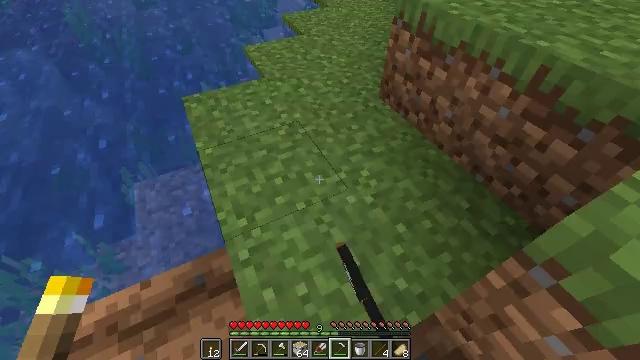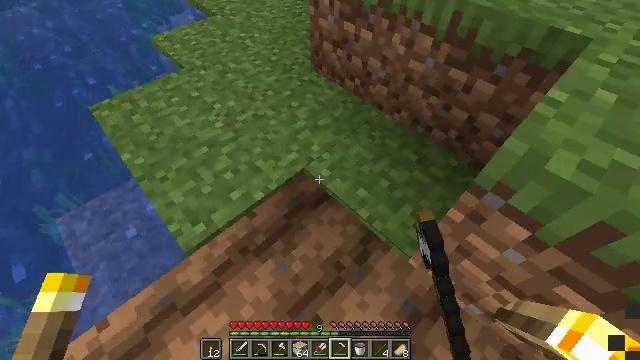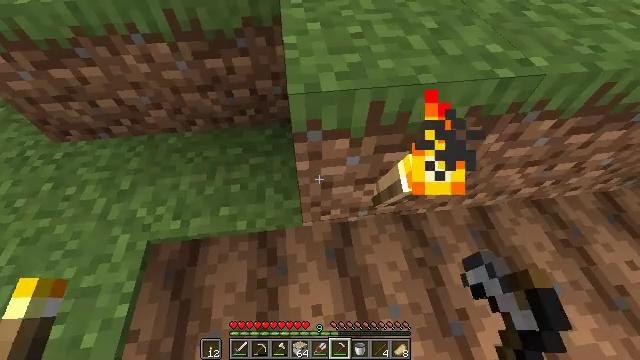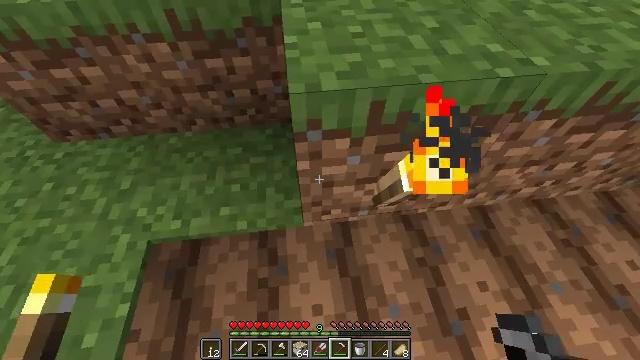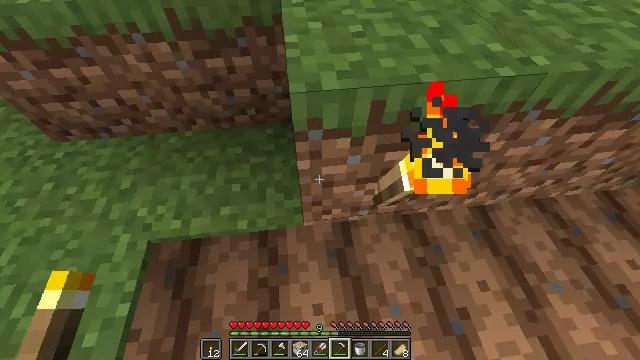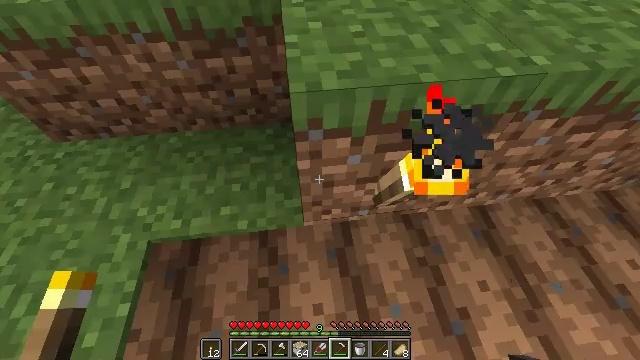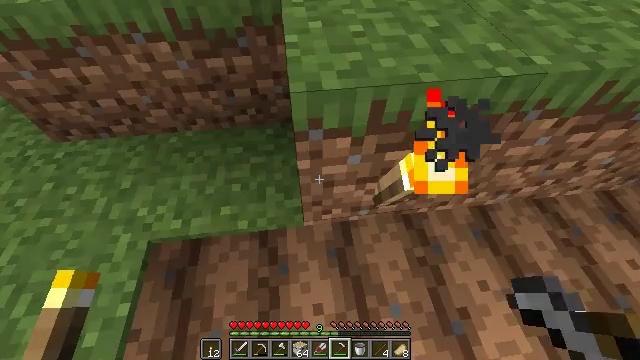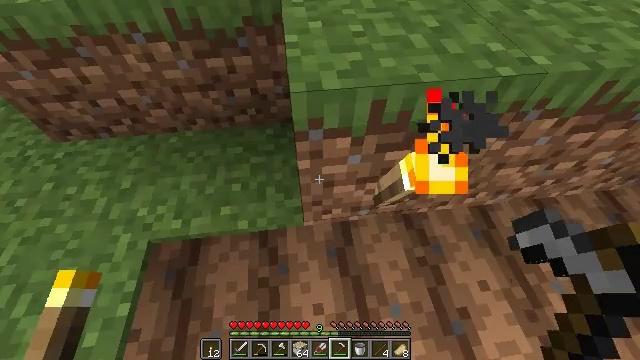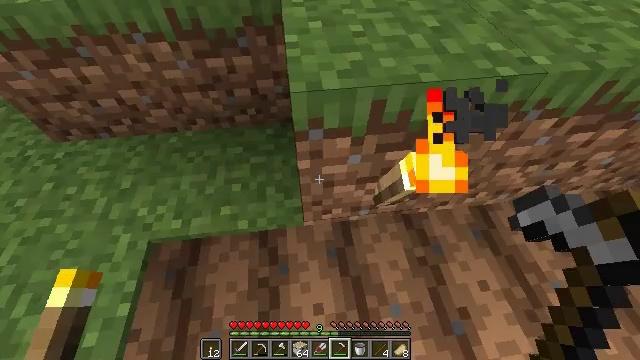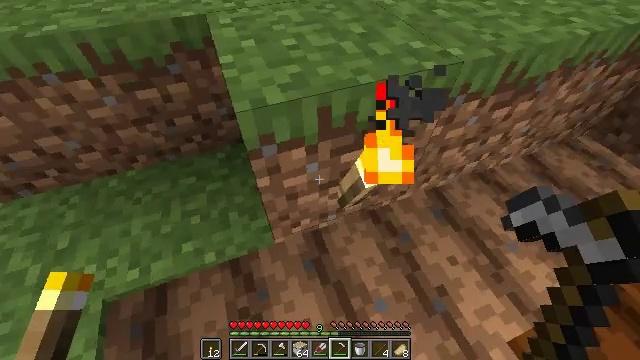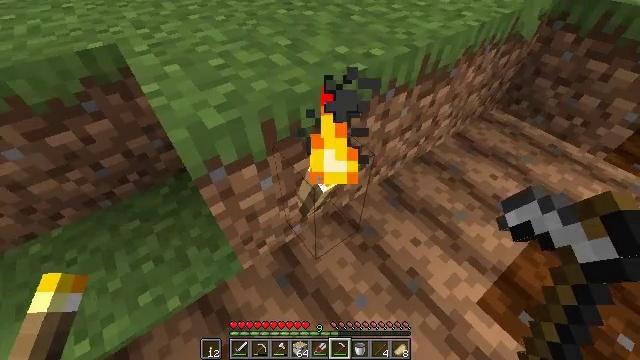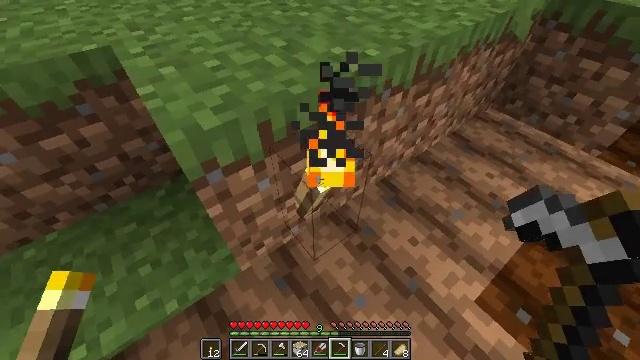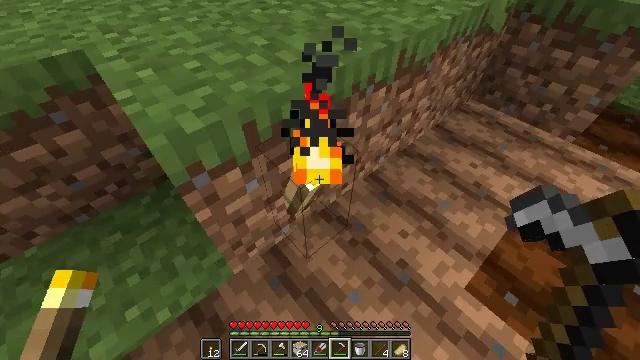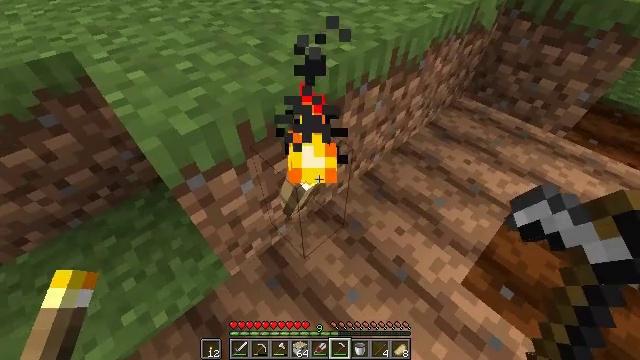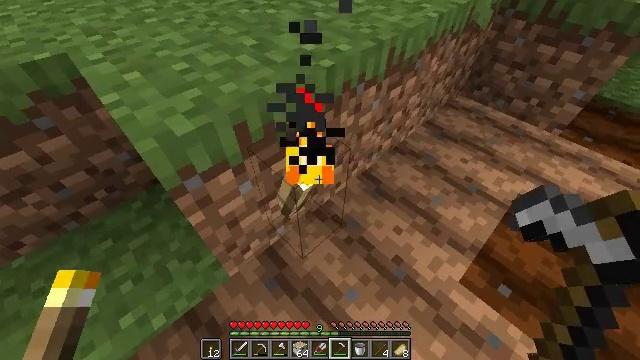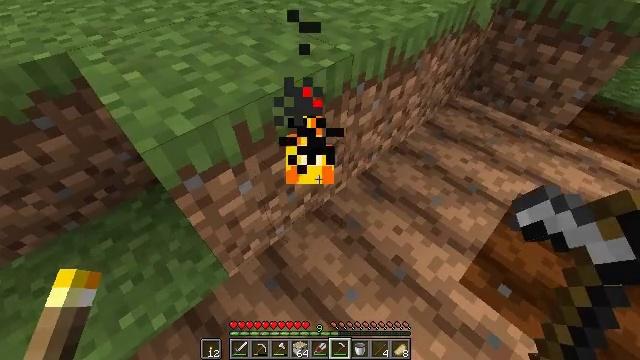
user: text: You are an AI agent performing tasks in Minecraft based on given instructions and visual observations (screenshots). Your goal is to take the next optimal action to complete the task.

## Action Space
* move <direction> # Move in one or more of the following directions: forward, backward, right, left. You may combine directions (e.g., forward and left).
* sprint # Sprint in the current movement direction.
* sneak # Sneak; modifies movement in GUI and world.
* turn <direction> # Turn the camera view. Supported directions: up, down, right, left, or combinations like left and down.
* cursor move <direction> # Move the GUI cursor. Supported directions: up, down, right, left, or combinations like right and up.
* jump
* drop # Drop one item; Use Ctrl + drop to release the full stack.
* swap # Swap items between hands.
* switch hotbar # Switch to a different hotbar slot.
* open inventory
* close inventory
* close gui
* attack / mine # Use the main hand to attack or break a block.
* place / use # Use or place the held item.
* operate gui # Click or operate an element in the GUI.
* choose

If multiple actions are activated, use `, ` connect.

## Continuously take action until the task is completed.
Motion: motion action
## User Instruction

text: Take down the wall torch for reuse.
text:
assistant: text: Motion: no_op
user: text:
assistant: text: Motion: turn right
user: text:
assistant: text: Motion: no_op
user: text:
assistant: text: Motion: no_op
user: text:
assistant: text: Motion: no_op
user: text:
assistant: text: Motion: no_op
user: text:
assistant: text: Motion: no_op
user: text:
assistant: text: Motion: no_op
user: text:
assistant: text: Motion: turn right and up
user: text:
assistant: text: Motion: turn right and up
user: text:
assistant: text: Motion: no_op
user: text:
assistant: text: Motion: turn right
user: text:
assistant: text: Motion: turn right
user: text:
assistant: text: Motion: no_op
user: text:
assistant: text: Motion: attack / mine
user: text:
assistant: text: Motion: attack / mine
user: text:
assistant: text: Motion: turn left and down
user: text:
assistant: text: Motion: turn left and down
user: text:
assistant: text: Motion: turn left and down
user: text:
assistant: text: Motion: no_op